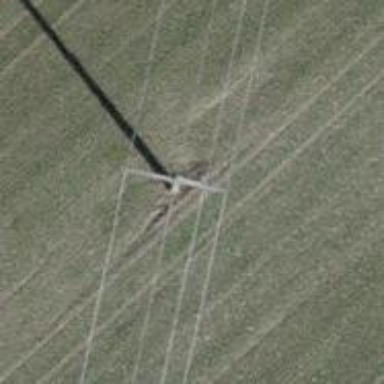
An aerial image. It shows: Power pole.